Field crop: tomato
Growth stage: 1
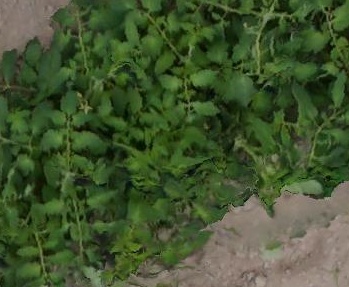
Species: tomato